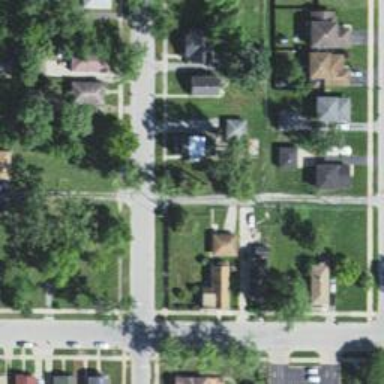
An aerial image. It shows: Alley classified as service road.